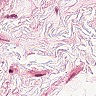
Metastatic tissue present: no